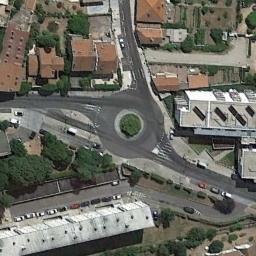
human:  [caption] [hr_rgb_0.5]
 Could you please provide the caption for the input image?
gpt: The roundabout is next to buildings and trees .

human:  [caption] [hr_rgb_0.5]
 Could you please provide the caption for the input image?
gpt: Many buildings of different shapes are beside the roundabout .

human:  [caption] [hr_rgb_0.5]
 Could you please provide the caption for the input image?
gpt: The roundabout with three exits and entrances is surrounded by some buildings .

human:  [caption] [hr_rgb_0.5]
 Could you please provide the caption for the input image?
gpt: There are several vehicles driving on the road at the roundabout, There are some buildings and some trees and some lawns around the roundabout, And many cars are parked in the open space beside the roundabout .

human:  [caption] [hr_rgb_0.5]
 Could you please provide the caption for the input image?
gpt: There are many buildings and some green trees around the roundabout .